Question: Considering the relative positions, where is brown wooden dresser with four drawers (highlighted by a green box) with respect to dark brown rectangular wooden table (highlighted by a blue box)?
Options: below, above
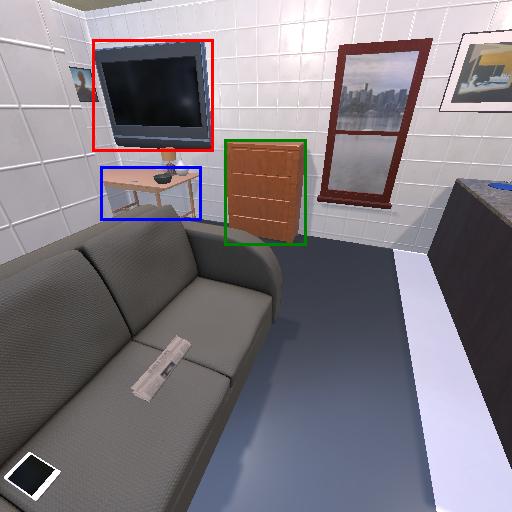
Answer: below